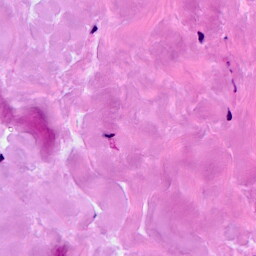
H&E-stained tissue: Breast